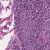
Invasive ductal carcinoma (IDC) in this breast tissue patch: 1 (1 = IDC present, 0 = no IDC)